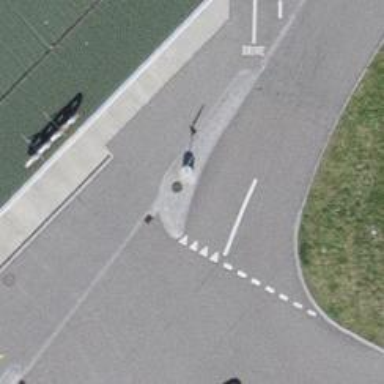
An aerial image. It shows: Road with "give way" sign.